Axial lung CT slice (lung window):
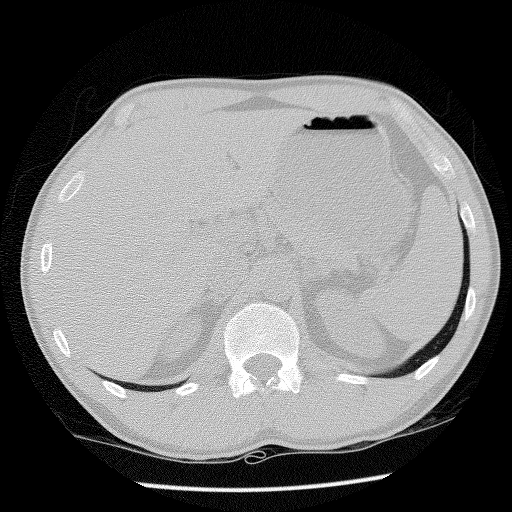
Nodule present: no